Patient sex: M
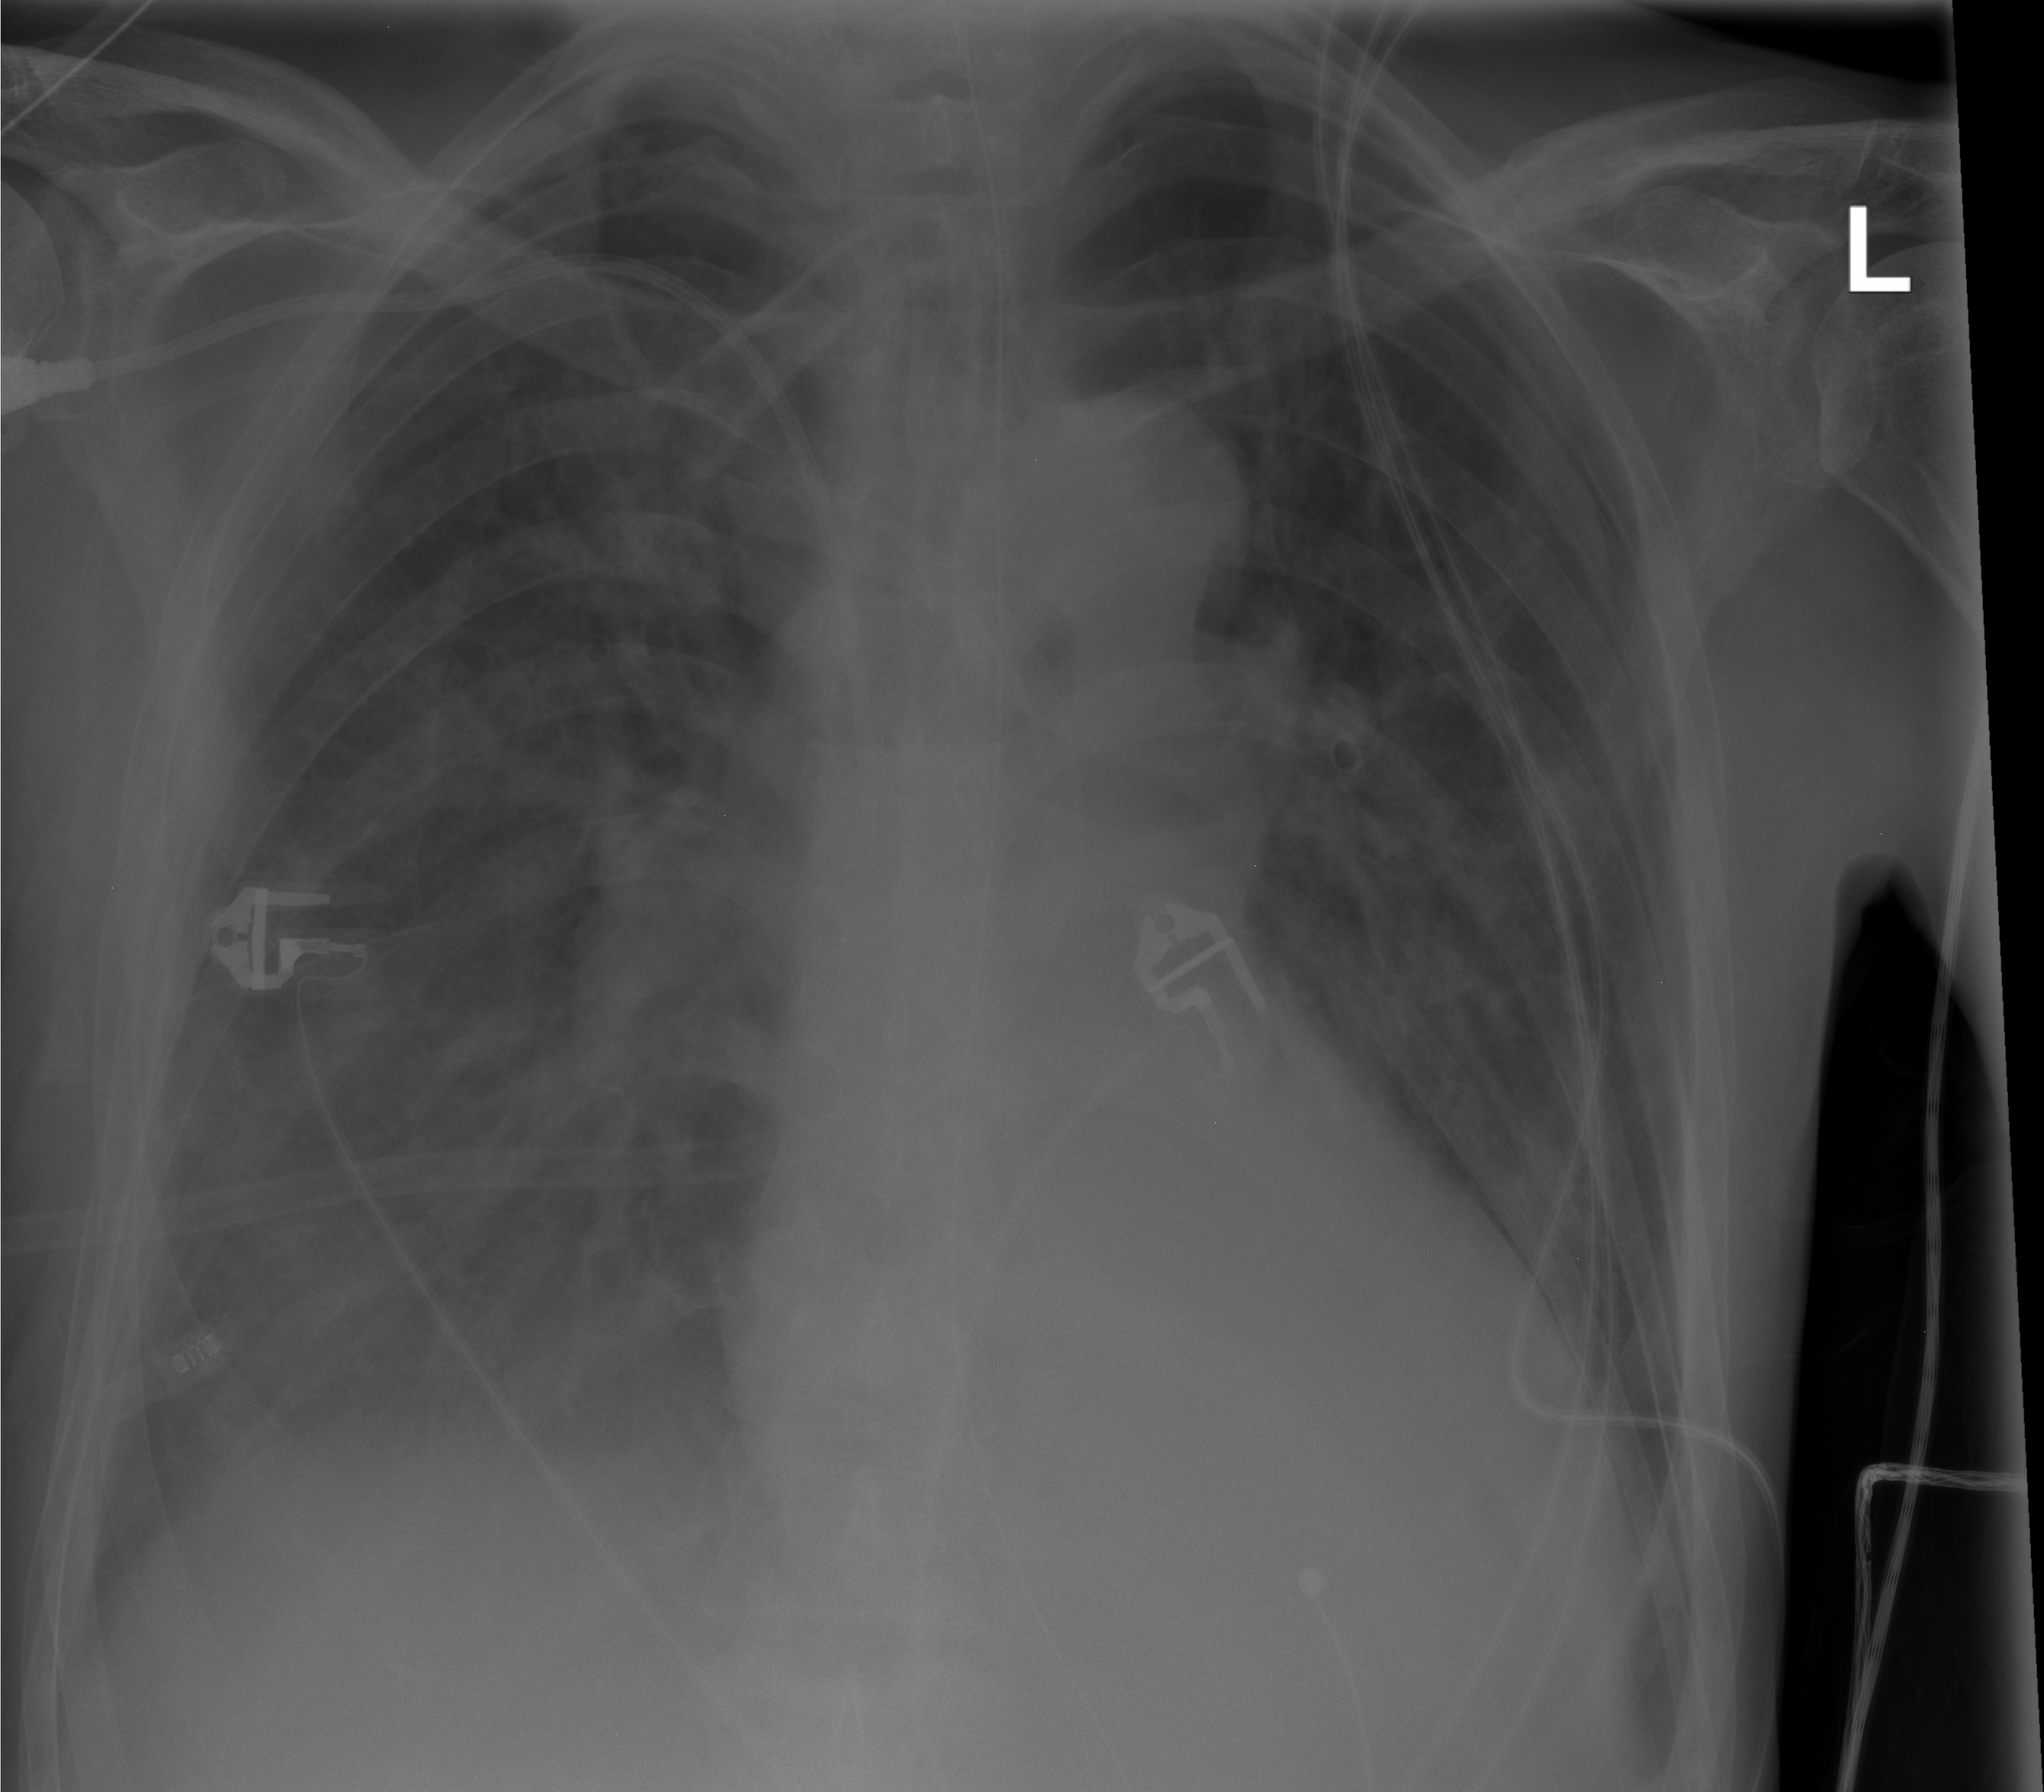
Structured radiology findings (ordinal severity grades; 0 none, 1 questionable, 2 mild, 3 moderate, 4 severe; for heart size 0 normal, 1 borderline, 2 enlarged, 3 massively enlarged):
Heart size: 2
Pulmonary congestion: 0
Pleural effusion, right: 1
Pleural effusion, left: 0
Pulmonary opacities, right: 1
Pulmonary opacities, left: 1
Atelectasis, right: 2
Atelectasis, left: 2